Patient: sex M, age 42
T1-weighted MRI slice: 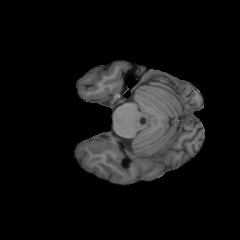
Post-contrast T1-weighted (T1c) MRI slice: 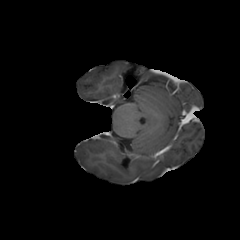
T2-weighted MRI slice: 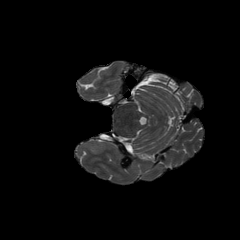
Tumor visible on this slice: no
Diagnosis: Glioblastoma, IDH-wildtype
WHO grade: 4